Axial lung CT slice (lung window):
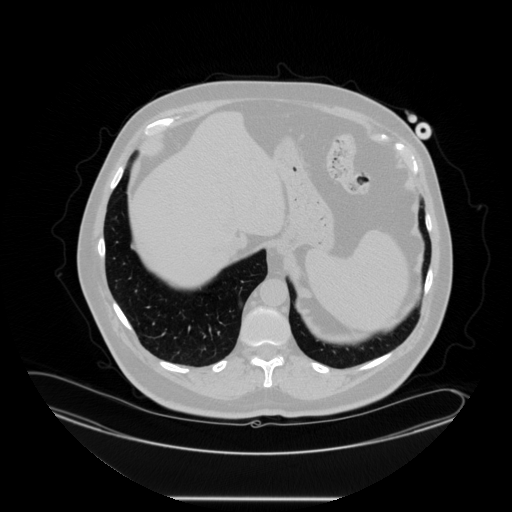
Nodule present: no